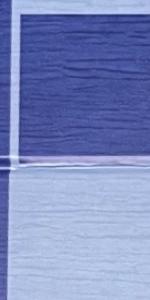
Label: Empty